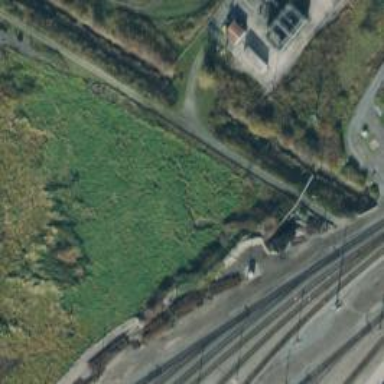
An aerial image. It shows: Path along dyke embankment.